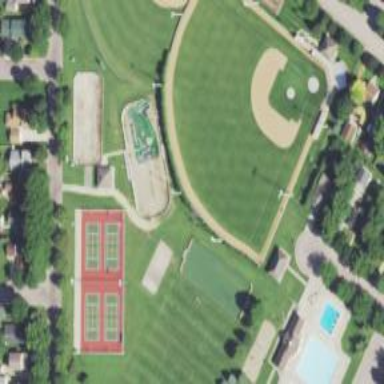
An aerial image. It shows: Recreational ground known as park.